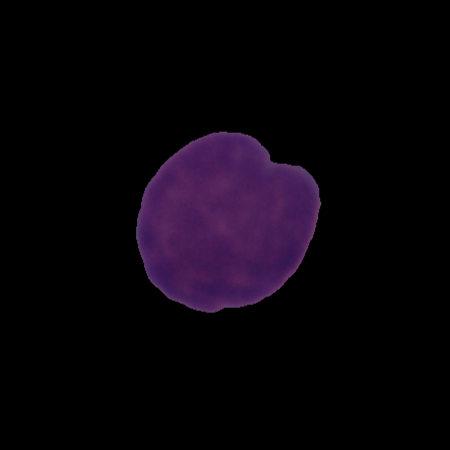
Label: cancer